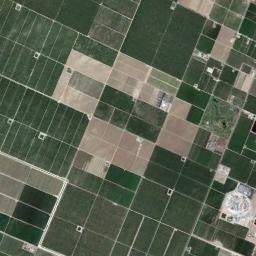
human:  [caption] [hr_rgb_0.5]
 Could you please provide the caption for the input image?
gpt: Many dense, neatly arranged dark green, light green and tan mixed rectangular farmlands of different sizes .

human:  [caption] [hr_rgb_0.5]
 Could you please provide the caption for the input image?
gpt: There are numerous neat rows of rectangular farmlands .

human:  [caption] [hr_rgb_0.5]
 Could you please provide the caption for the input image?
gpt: Lots of rectangular farmlands of different colors and sizes are neatly arranged on the ground and some sheds are surrounded by these farmlands .

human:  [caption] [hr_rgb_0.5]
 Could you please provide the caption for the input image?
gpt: There are some green and bare rectangular farmland .

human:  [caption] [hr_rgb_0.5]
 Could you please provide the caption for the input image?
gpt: There are many green rectangular farmlands and yellow ones .